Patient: sex F, age 54
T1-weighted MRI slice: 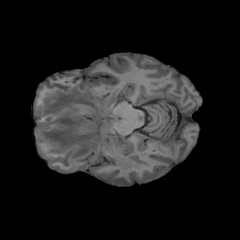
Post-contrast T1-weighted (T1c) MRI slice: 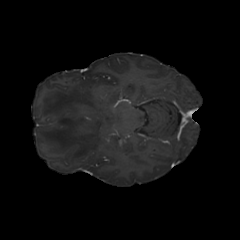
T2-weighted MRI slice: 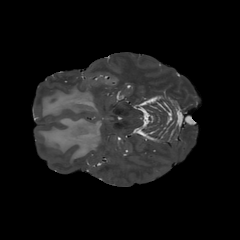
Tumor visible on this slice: yes
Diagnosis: Glioblastoma, IDH-wildtype
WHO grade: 4